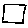
Label: square